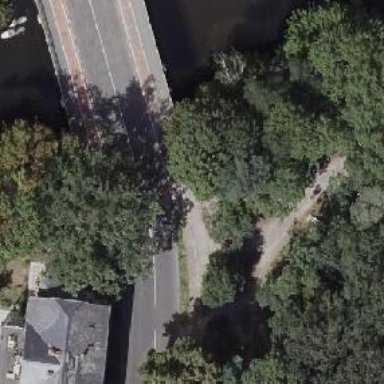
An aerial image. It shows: Tertiary road with asphalt surface passing over bridge. There are sidewalks on both sides and designated cycle track.